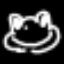
Label: frog